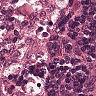
Metastatic tissue present: no